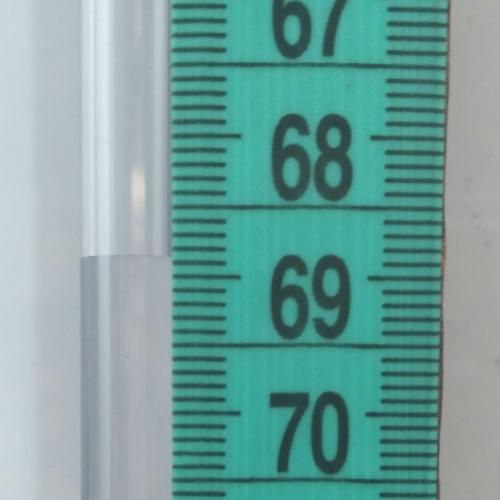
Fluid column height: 68.9 cm